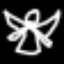
Label: angel